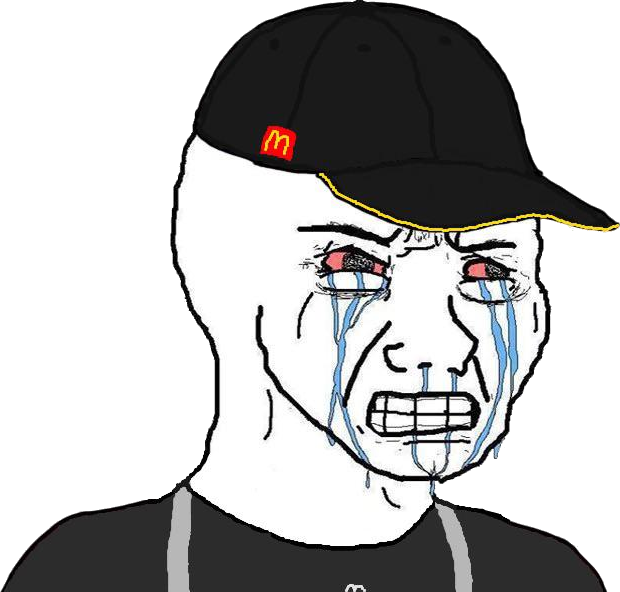
Label: 5_Crying_Wojak